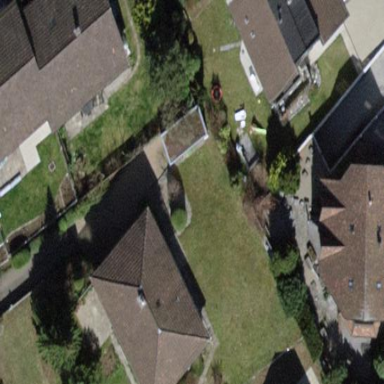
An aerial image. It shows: Hipped-roof house.